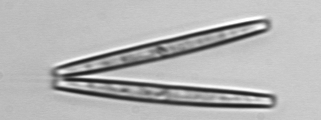
Label: Thalassionema